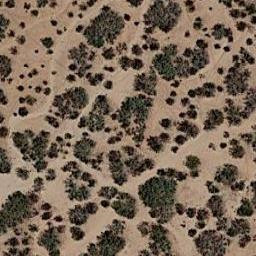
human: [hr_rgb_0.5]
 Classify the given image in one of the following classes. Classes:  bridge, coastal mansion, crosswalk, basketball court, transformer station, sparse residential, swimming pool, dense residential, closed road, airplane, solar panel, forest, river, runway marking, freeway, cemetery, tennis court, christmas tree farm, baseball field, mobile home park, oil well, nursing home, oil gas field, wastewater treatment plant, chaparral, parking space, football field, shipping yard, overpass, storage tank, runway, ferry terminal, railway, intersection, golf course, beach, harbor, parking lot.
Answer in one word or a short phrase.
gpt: chaparral